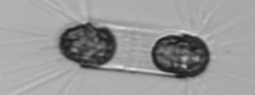
Label: Corethron_hystrix